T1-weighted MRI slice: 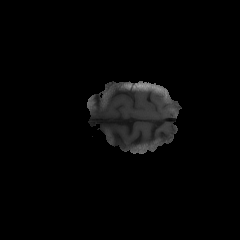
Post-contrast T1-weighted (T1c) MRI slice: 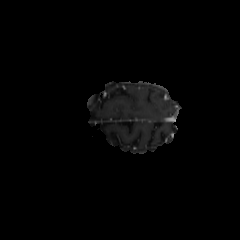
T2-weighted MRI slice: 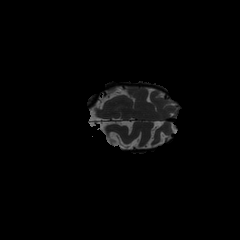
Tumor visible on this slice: no